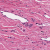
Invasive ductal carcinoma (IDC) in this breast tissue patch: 0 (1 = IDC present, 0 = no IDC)